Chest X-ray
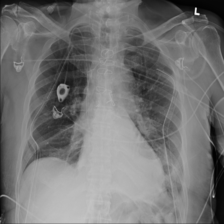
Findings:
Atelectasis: negative
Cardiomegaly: negative
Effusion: negative
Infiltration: negative
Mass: negative
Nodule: negative
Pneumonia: negative
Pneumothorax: negative
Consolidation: negative
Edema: negative
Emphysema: negative
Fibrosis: negative
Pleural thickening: negative
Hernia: negative